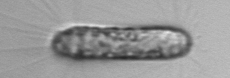
Label: Corethron_hystrix